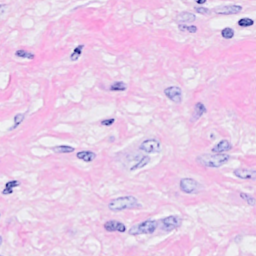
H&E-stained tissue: Breast